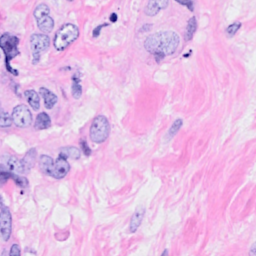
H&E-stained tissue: Breast